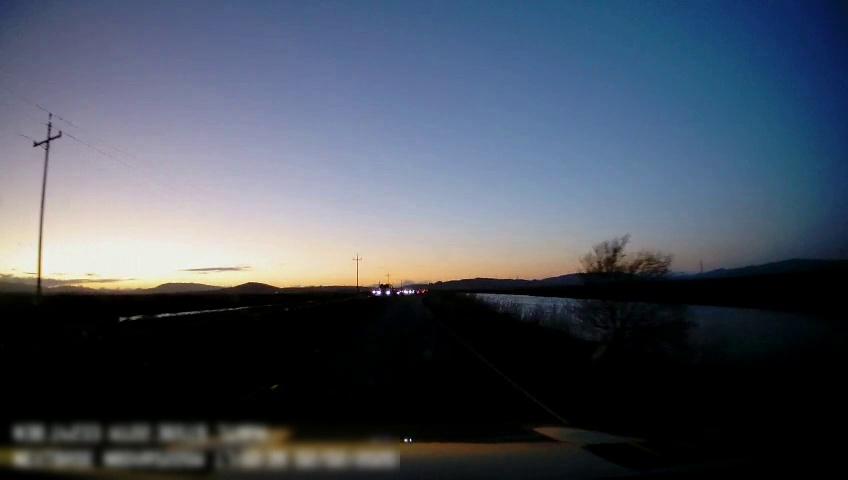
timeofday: Dusk/Dawn/Twilight
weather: Sunny
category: Drivable Space
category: Vehicles | Truck
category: Lanes | Current Lane
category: Lanes | Current Lane